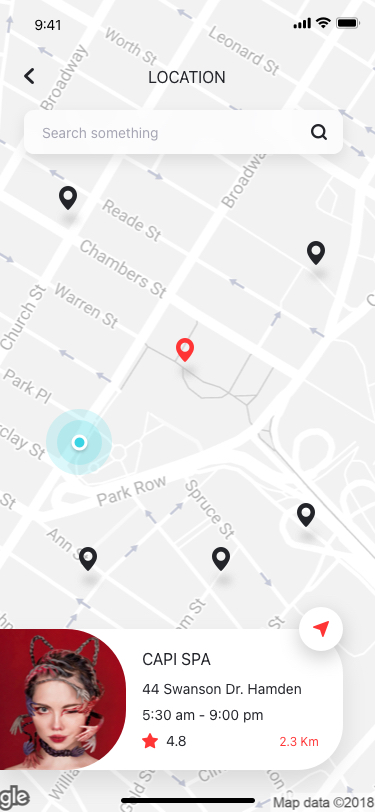
Text in this UI design:
Search something
LOCATION
CAPI SPA
44 Swanson Dr. Hamden
5:30 am - 9:00 pm
4.8
2.3 Km